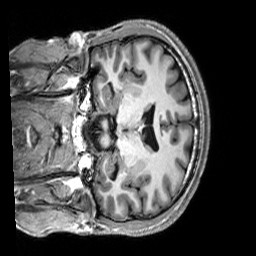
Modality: T1w
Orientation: coronal
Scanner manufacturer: siemens
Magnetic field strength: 3 T
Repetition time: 2.3 s
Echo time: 0.00302 s